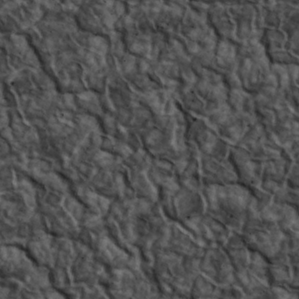
Label: non_frost